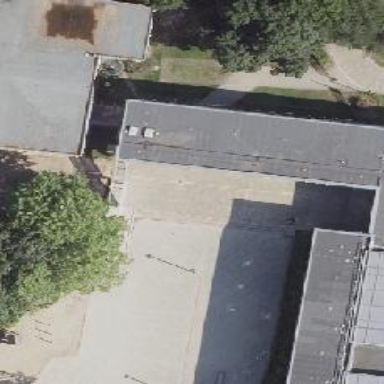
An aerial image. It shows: Flat-roofed school building.